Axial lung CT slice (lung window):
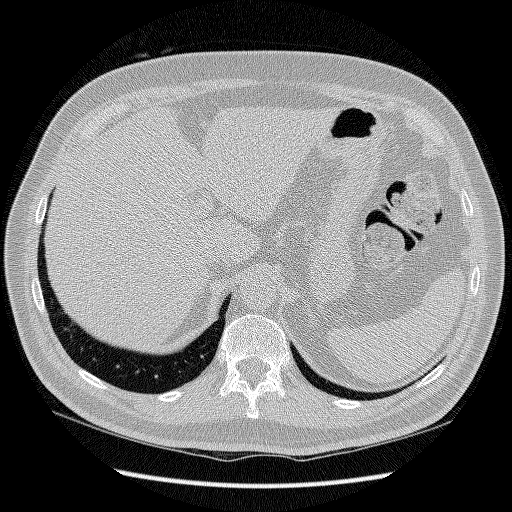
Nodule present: no